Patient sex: M
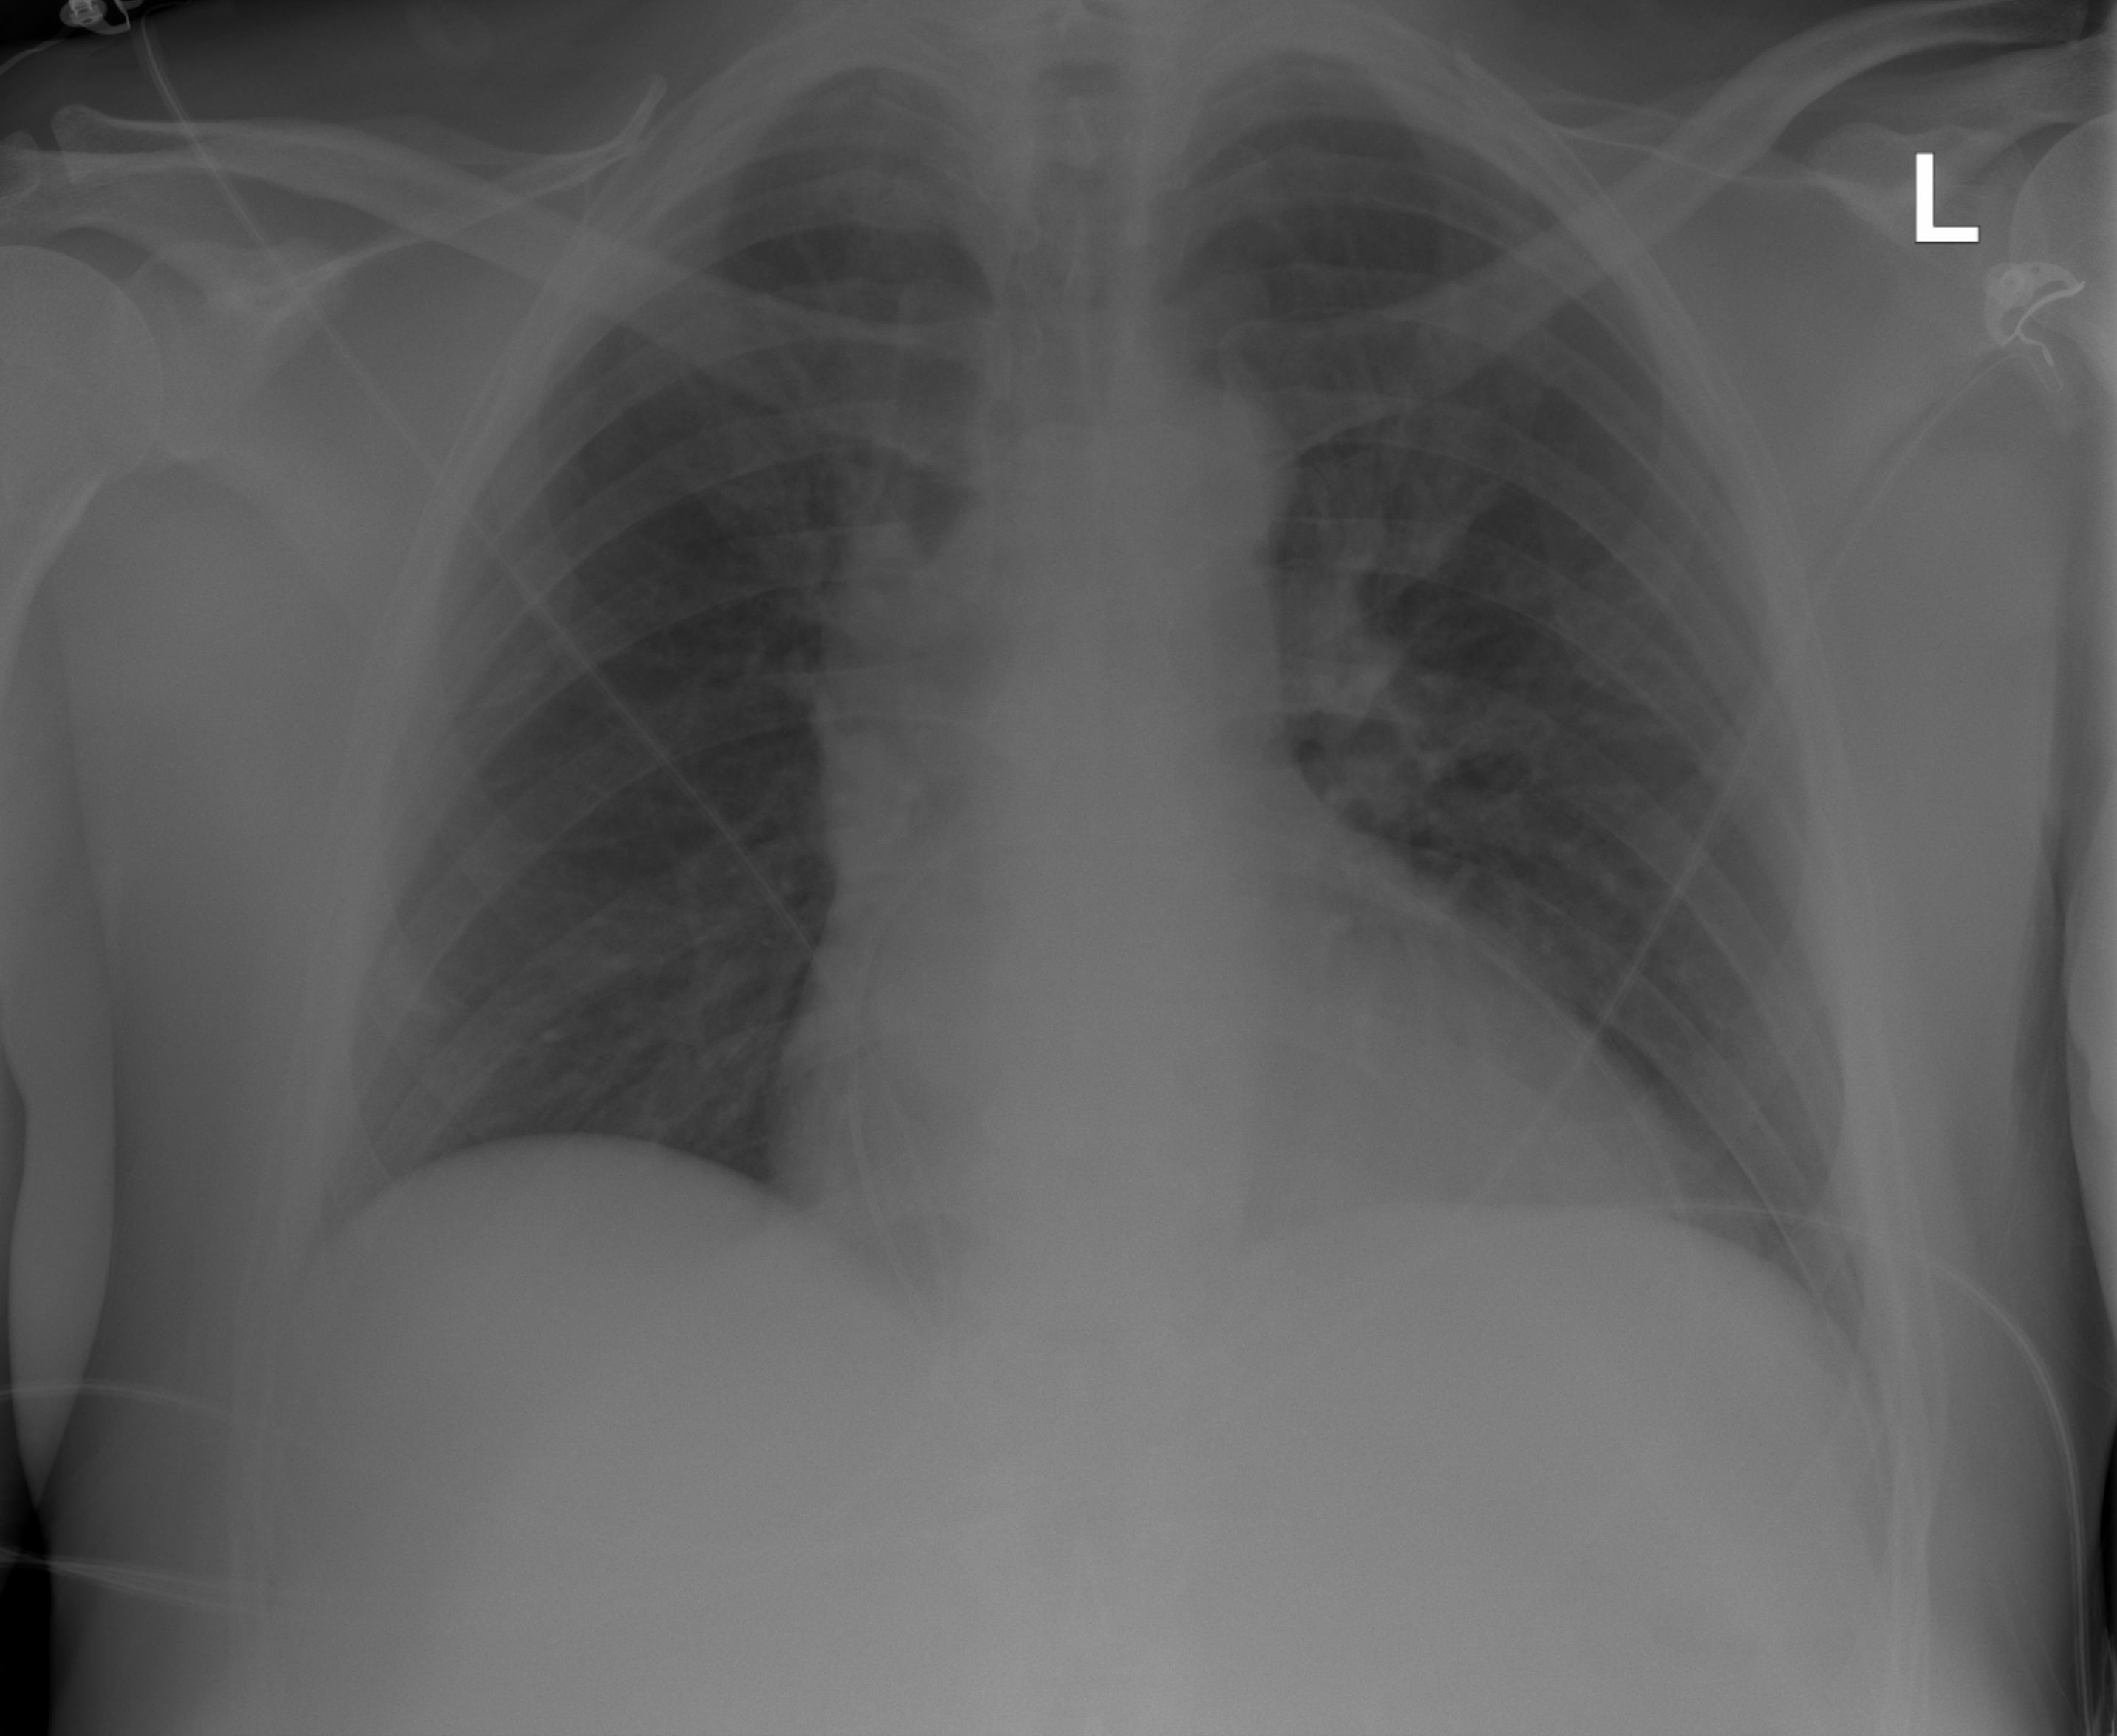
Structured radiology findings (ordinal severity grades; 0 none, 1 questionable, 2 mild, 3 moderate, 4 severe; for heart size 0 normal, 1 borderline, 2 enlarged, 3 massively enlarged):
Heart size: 0
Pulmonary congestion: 0
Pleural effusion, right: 0
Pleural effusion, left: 0
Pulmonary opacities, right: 0
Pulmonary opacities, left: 0
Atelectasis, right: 1
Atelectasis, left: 1